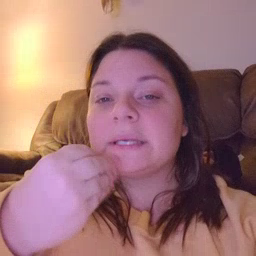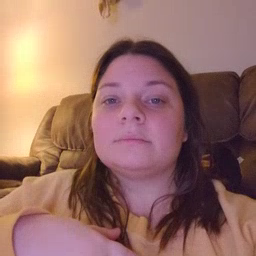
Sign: sleep